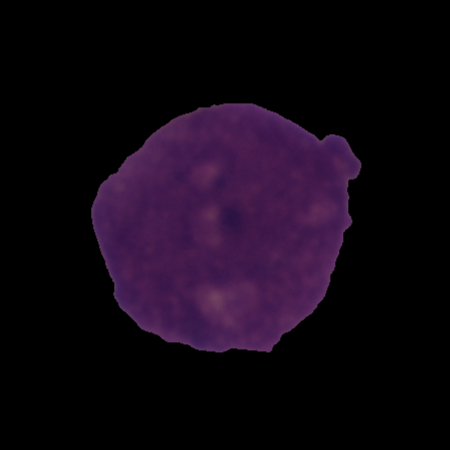
Label: cancer